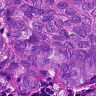
Metastatic tissue present: yes